Question: I'm building a Photo filter app (like Instagram, Camera+ and many more..), may main screen is a 'UIImageView' that presenting the image to the user, and a bottom bar with some filters and other options.
One of the option is , where the user can use his fingers to pinch or move a circle that represent the non-blur part (radius and position) - all the pixels outside of this circle will be blurred.
When the user touch the screen I want to add a semi transparent layer above my image that represent the blurred part, with a fully transparent circle that represent the non-blur part.
So my question is, how do I add this layer? I suppose I need to use some view above my image view, and to use some mask to get my circle shape? I would really appreciate a good tip here.
I need the circle will not be cut straight, but have a kind of gradient fade. something like Instagram:

And what's is to get this effect with good performance, I'd succeed getting this effect with 'drawRect:' but the performance was very bad on old devices (iphone 4, iPod)
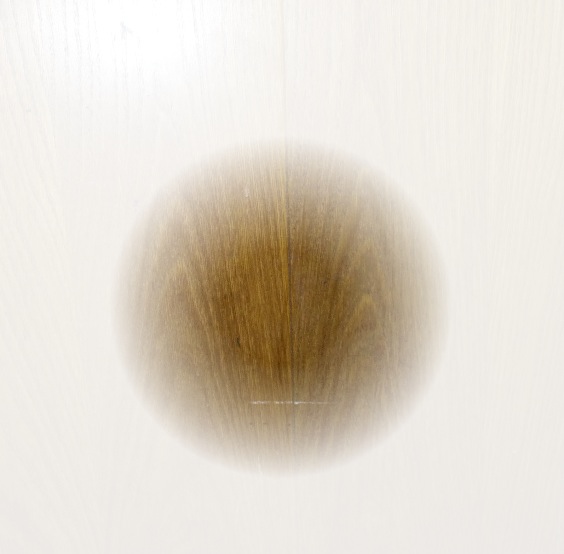
Answer: # Sharp Mask
Whenever you want to draw a path that consists of a shape (or series of shapes) as a hole in another shape, the key is almost always using an 'even odd winding rule'.
From the <URL>:
> > A winding rule is simply an algorithm that tracks information about each contiguous region that makes up the path's overall fill area. A ray is drawn from a point inside a given region to any point outside the path bounds. The total number of crossed path lines (including implicit lines) and the direction of each path line are then interpreted using rules which determine if the region should be filled.
I appreciate that description isn't really helpful without the rules as context and diagrams to make it easier to understand so I urge you to read the links I've provided above. For the sake of creating our circle mask layer the following diagrams depict what an even odd winding rule allows us to accomplish:
### Non Zero Winding Rule

### Even Odd Winding Rule

Now it's simply a matter of creating the translucent mask using a <URL> that can be repositioned and expanded and contracted through user interaction.
## Code
'''
#import <QuartzCore/QuartzCore.h>
@interface ViewController ()
@property (strong, nonatomic) IBOutlet UIImageView *imageView;
@property (strong) CAShapeLayer *blurFilterMask;
@property (assign) CGPoint blurFilterOrigin;
@property (assign) CGFloat blurFilterDiameter;
@end
@implementation ViewController
// begin the blur masking operation.
- (void)beginBlurMasking
{
self.blurFilterOrigin = self.imageView.center;
self.blurFilterDiameter = MIN(CGRectGetWidth(self.imageView.bounds), CGRectGetHeight(self.imageView.bounds));
CAShapeLayer *blurFilterMask = [CAShapeLayer layer];
// Disable implicit animations for the blur filter mask's path property.
blurFilterMask.actions = [[NSDictionary alloc] initWithObjectsAndKeys:[NSNull null], @"path", nil];
blurFilterMask.fillColor = [UIColor blackColor].CGColor;
blurFilterMask.fillRule = kCAFillRuleEvenOdd;
blurFilterMask.frame = self.imageView.bounds;
blurFilterMask.opacity = 0.5f;
self.blurFilterMask = blurFilterMask;
[self refreshBlurMask];
[self.imageView.layer addSublayer:blurFilterMask];
UITapGestureRecognizer *tapGesture = [[UITapGestureRecognizer alloc] initWithTarget:self action:@selector(handleTap:)];
[self.imageView addGestureRecognizer:tapGesture];
UIPinchGestureRecognizer *pinchGesture = [[UIPinchGestureRecognizer alloc] initWithTarget:self action:@selector(handlePinch:)];
[self.imageView addGestureRecognizer:pinchGesture];
}
// Move the origin of the blur mask to the location of the tap.
- (void)handleTap:(UITapGestureRecognizer *)sender
{
self.blurFilterOrigin = [sender locationInView:self.imageView];
[self refreshBlurMask];
}
// Expand and contract the clear region of the blur mask.
- (void)handlePinch:(UIPinchGestureRecognizer *)sender
{
// Use some combination of sender.scale and sender.velocity to determine the rate at which you want the circle to expand/contract.
self.blurFilterDiameter += sender.velocity;
[self refreshBlurMask];
}
// Update the blur mask within the UI.
- (void)refreshBlurMask
{
CGFloat blurFilterRadius = self.blurFilterDiameter * 0.5f;
CGMutablePathRef blurRegionPath = CGPathCreateMutable();
CGPathAddRect(blurRegionPath, NULL, self.imageView.bounds);
CGPathAddEllipseInRect(blurRegionPath, NULL, CGRectMake(self.blurFilterOrigin.x - blurFilterRadius, self.blurFilterOrigin.y - blurFilterRadius, self.blurFilterDiameter, self.blurFilterDiameter));
self.blurFilterMask.path = blurRegionPath;
CGPathRelease(blurRegionPath);
}
...
'''

(This diagram may help understand the naming conventions in the code)
---
# Gradient Mask
The <URL>s content directly by subclassing it or implementing its drawing delegate. Here we subclass it to encapsulate the data related to it i.e. origin and diameter.
## Code
> BlurFilterMask.h
'''
#import <QuartzCore/QuartzCore.h>
@interface BlurFilterMask : CALayer
@property (assign) CGPoint origin; // The centre of the blur filter mask.
@property (assign) CGFloat diameter; // the diameter of the clear region of the blur filter mask.
@end
'''
> BlurFilterMask.m
'''
#import "BlurFilterMask.h"
// The width in points the gradated region of the blur filter mask will span over.
CGFloat const GRADIENT_WIDTH = 50.0f;
@implementation BlurFilterMask
- (void)drawInContext:(CGContextRef)context
{
CGFloat clearRegionRadius = self.diameter * 0.5f;
CGFloat blurRegionRadius = clearRegionRadius + GRADIENT_WIDTH;
CGColorSpaceRef baseColorSpace = CGColorSpaceCreateDeviceRGB();
CGFloat colours[8] = { 0.0f, 0.0f, 0.0f, 0.0f, // Clear region colour.
0.0f, 0.0f, 0.0f, 0.5f }; // Blur region colour.
CGFloat colourLocations[2] = { 0.0f, 0.4f };
CGGradientRef gradient = CGGradientCreateWithColorComponents (baseColorSpace, colours, colourLocations, 2);
CGContextDrawRadialGradient(context, gradient, self.origin, clearRegionRadius, self.origin, blurRegionRadius, kCGGradientDrawsAfterEndLocation);
CGColorSpaceRelease(baseColorSpace);
CGGradientRelease(gradient);
}
@end
'''
> ViewController.m (Wherever you are implementing the blur filer masking functionality)
'''
#import "ViewController.h"
#import "BlurFilterMask.h"
#import <QuartzCore/QuartzCore.h>
@interface ViewController ()
@property (strong, nonatomic) IBOutlet UIImageView *imageView;
@property (strong) BlurFilterMask *blurFilterMask;
@end
@implementation ViewController
// Begin the blur filter masking operation.
- (void)beginBlurMasking
{
BlurFilterMask *blurFilterMask = [BlurFilterMask layer];
blurFilterMask.diameter = MIN(CGRectGetWidth(self.imageView.bounds), CGRectGetHeight(self.imageView.bounds));
blurFilterMask.frame = self.imageView.bounds;
blurFilterMask.origin = self.imageView.center;
blurFilterMask.shouldRasterize = YES;
[self.imageView.layer addSublayer:blurFilterMask];
[blurFilterMask setNeedsDisplay];
self.blurFilterMask = blurFilterMask;
UITapGestureRecognizer *tapGesture = [[UITapGestureRecognizer alloc] initWithTarget:self action:@selector(handleTap:)];
[self.imageView addGestureRecognizer:tapGesture];
UIPinchGestureRecognizer *pinchGesture = [[UIPinchGestureRecognizer alloc] initWithTarget:self action:@selector(handlePinch:)];
[self.imageView addGestureRecognizer:pinchGesture];
}
// Move the origin of the blur mask to the location of the tap.
- (void)handleTap:(UITapGestureRecognizer *)sender
{
self.blurFilterMask.origin = [sender locationInView:self.imageView];
[self.blurFilterMask setNeedsDisplay];
}
// Expand and contract the clear region of the blur mask.
- (void)handlePinch:(UIPinchGestureRecognizer *)sender
{
// Use some combination of sender.scale and sender.velocity to determine the rate at which you want the mask to expand/contract.
self.blurFilterMask.diameter += sender.velocity;
[self.blurFilterMask setNeedsDisplay];
}
...
'''

(This diagram may help understand the naming conventions in the code)
---
### Note
Ensure the 'multipleTouchEnabled' property of the 'UIImageView' hosting your image is set to 'YES'/'true':

---
### Note
For sake of clarity in answering the OPs question this answer continues to use the naming conventions originally used. This may be slightly misleading to others. 'Mask' is this context does not refer to an image mask but mask in a more general sense. This answer doesn't use any image masking operations.